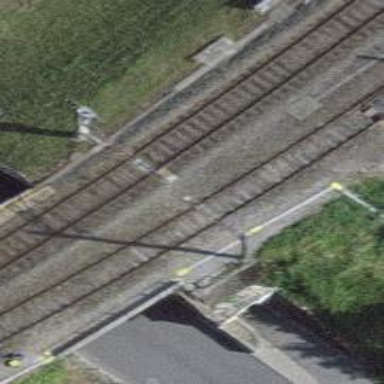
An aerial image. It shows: Railway bridge with single electrified track. It serves as siding with contact line for electrification.